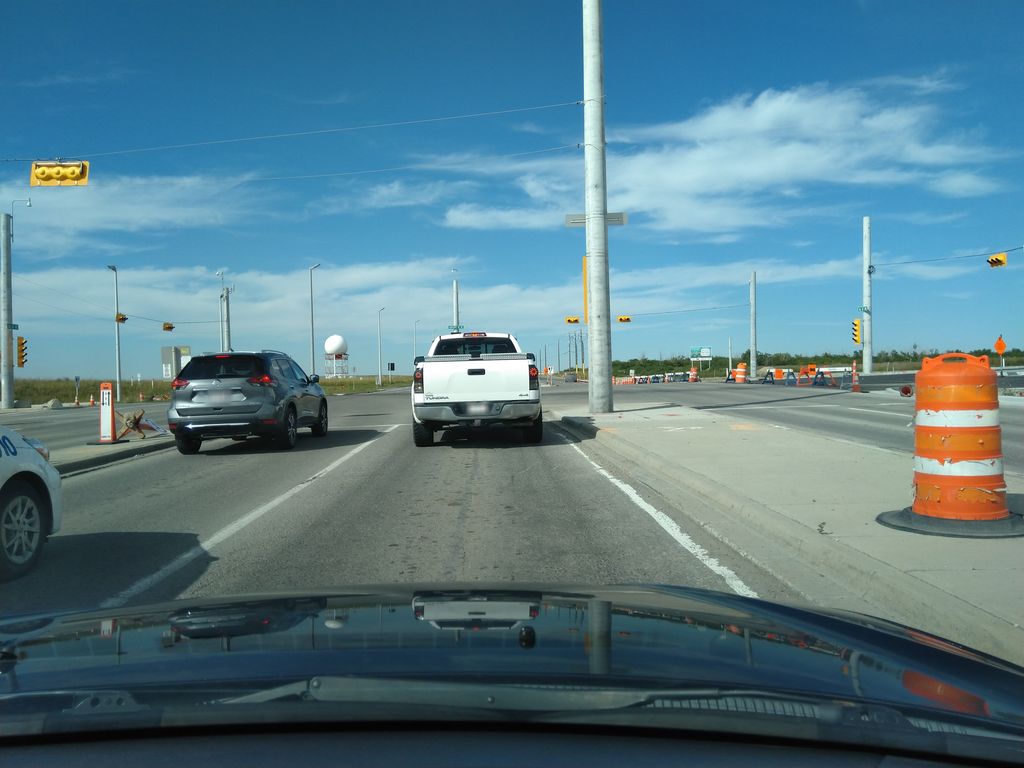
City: calgary